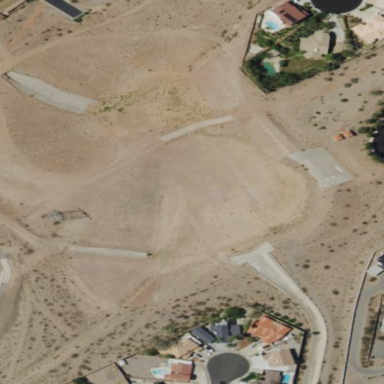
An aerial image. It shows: Flood Control Basin categorized as detention basin. It is filled with water.